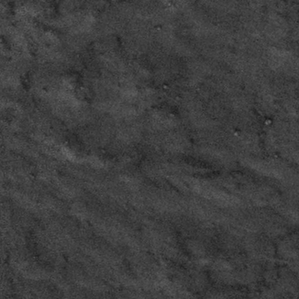
Label: frost